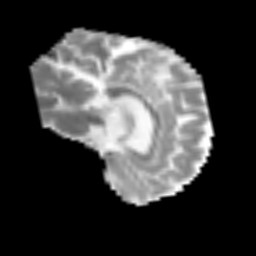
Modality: MD
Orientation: sagittal
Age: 64
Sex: male
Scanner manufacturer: siemens
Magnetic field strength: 3 T
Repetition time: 3.2 s
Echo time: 0.081 s